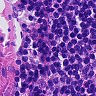
Metastatic tissue present: no